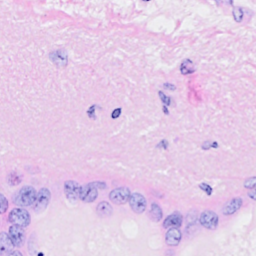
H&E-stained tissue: Breast